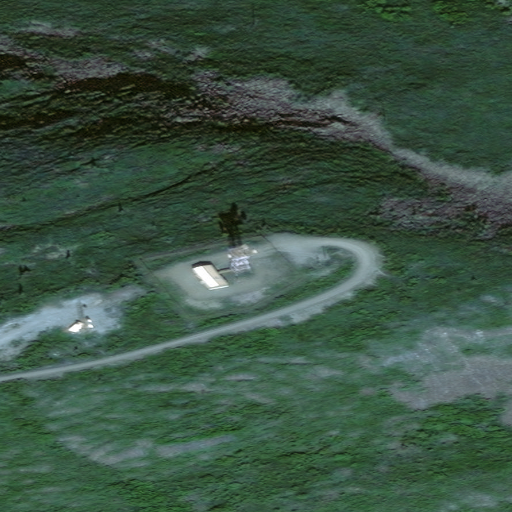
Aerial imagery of mountain in Alaska named Knob Hill containing only unknown